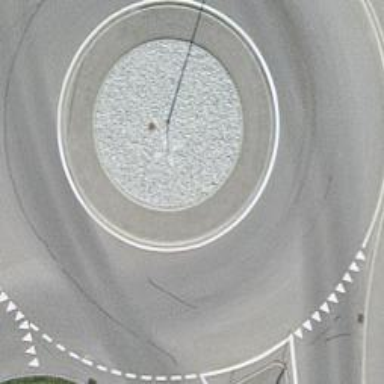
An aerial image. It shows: Secondary road made of asphalt leading to roundabout.